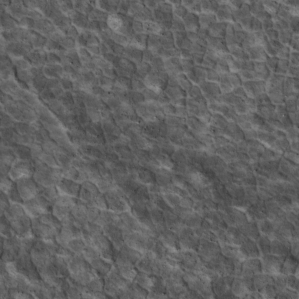
Label: non_frost